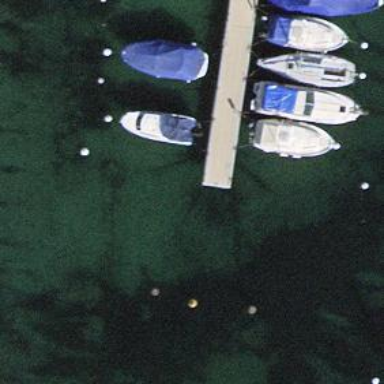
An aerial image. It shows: Man-made pier.